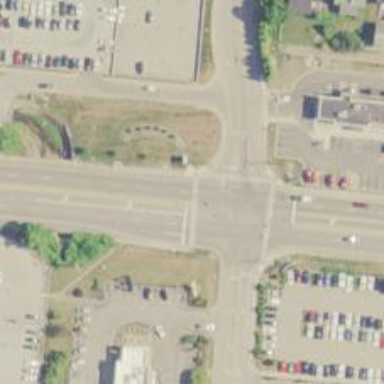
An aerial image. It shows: Marked road crossing.